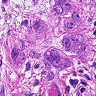
Metastatic tissue present: yes